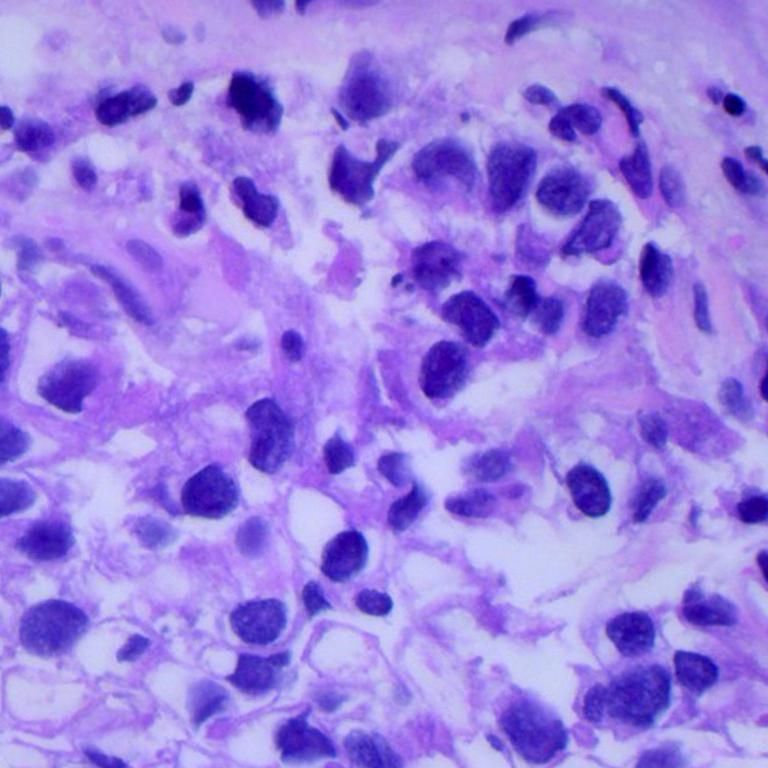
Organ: lung
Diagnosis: adenocarcinomas